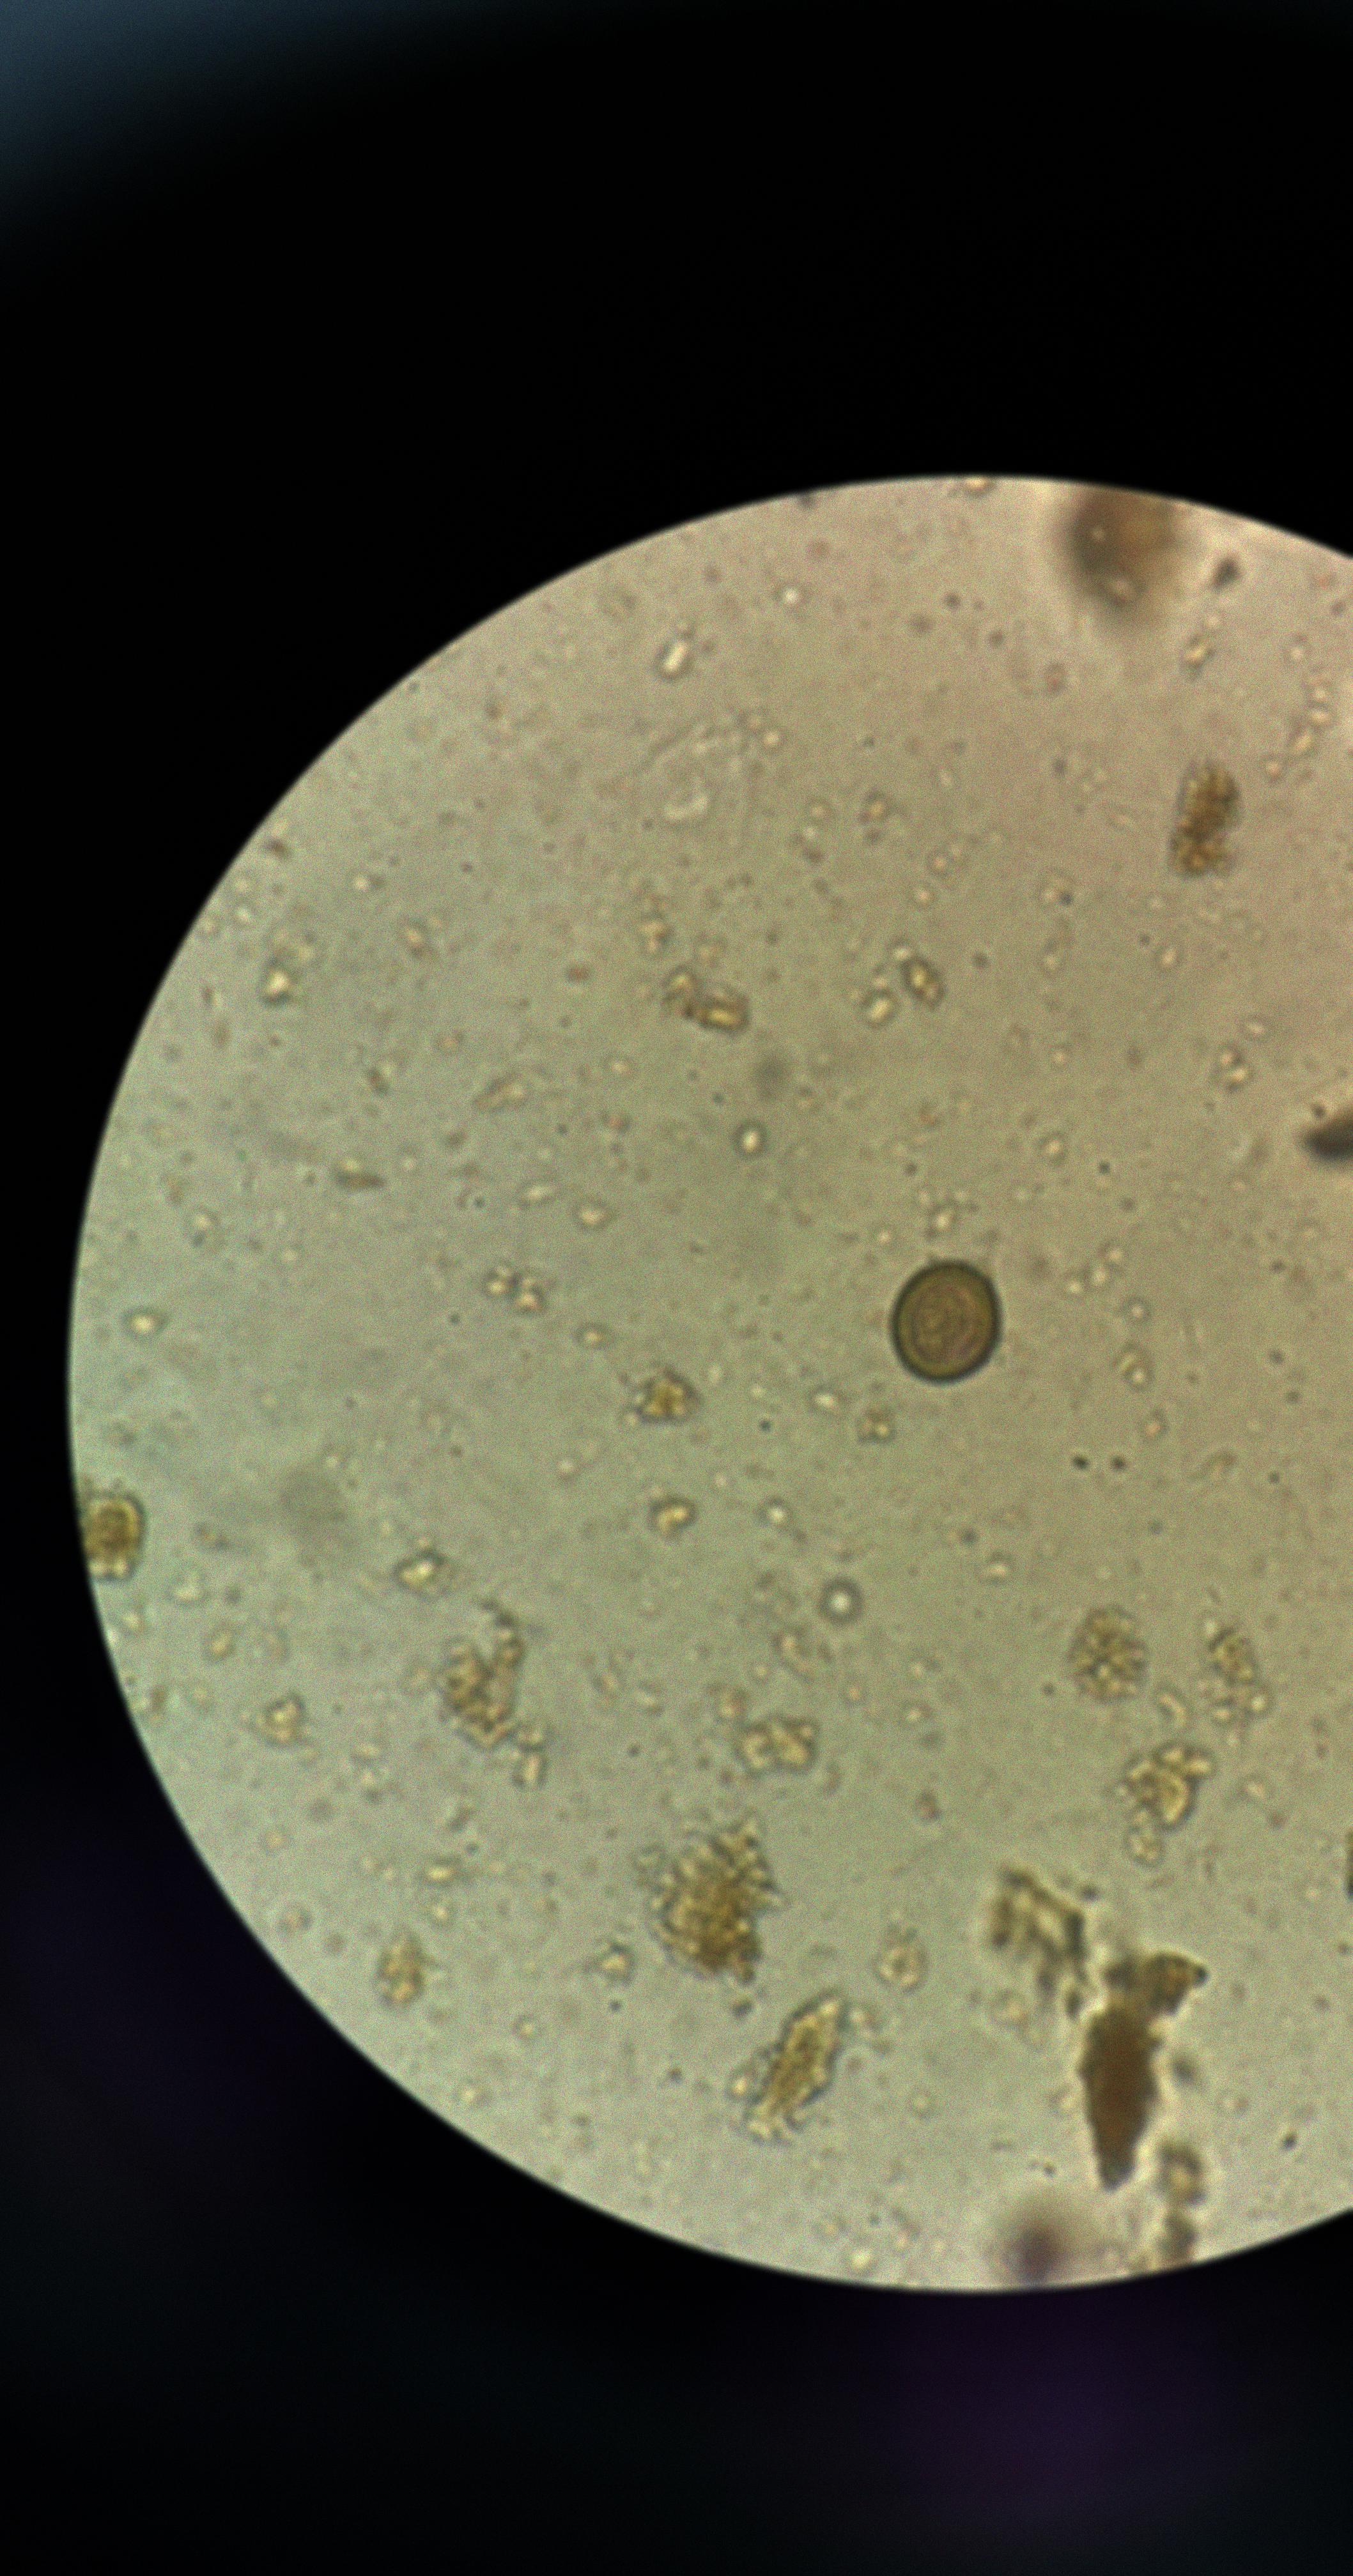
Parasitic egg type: Taenia spp. egg